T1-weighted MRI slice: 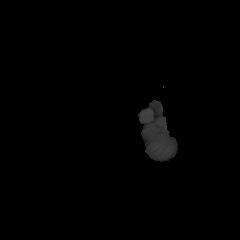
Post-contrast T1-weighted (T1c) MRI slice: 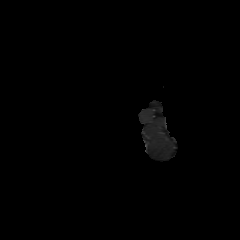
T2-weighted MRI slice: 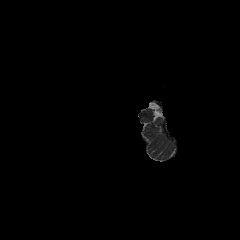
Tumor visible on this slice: no